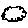
Label: cloud